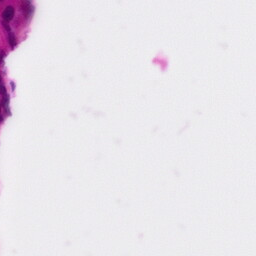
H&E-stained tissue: Pancreatic